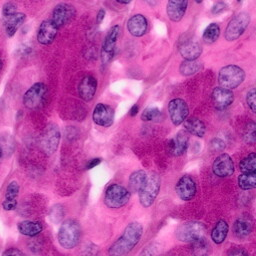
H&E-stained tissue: Pancreatic